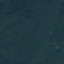
Land use / land cover: Forest